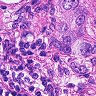
Metastatic tissue present: yes